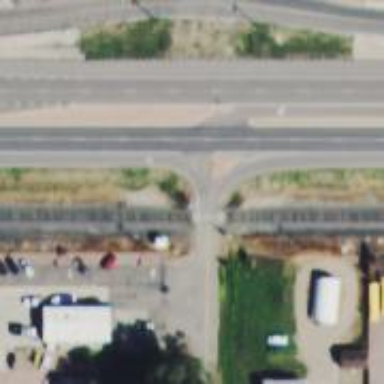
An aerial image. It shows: Trunk link highway.